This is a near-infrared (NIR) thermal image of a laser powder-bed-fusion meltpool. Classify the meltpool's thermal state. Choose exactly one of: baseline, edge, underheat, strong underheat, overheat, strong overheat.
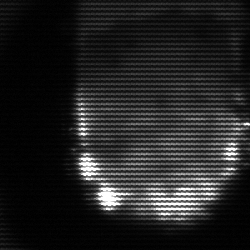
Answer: baseline